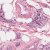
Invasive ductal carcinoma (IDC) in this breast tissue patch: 0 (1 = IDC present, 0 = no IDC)